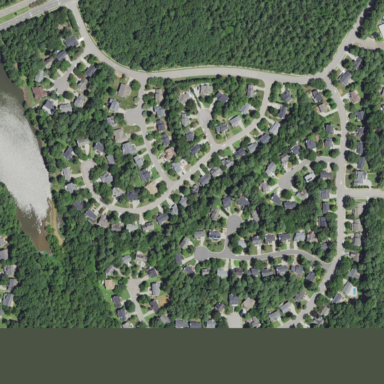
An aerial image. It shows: Residential area within neighborhood.